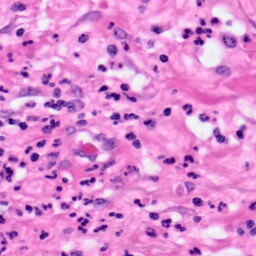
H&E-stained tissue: Pancreatic